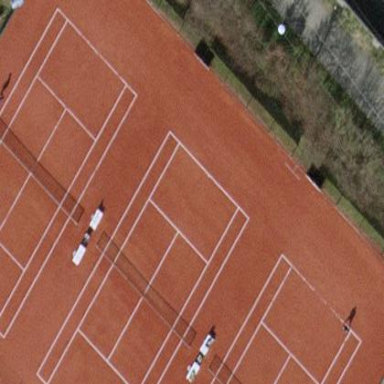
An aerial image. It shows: Tennis pitch with clay surface for leisure sports.